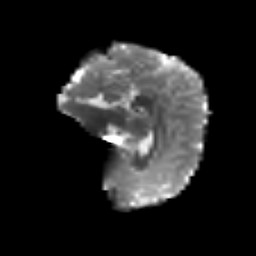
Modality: T2w
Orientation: sagittal
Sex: female
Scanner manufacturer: siemens
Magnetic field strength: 3 T
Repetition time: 5 s
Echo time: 0.071 s